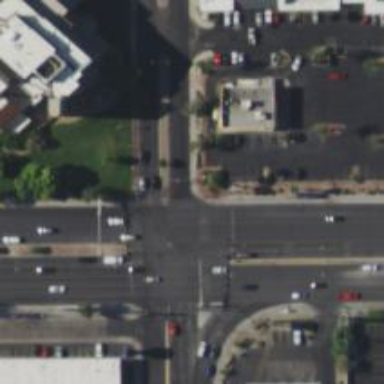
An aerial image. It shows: Solid stop line on the road.